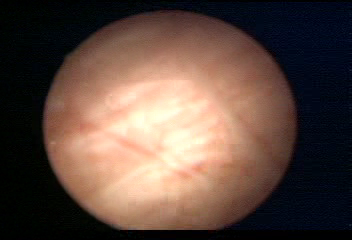
Modality: WLC
Class: Normal mucosa
Bladder cancer association: No